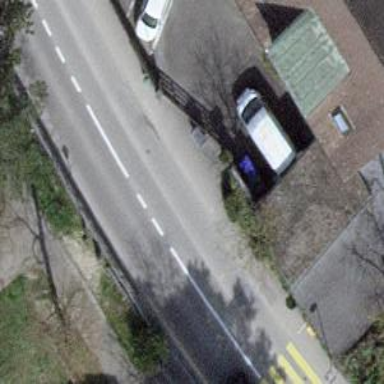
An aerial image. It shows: Secondary road with asphalt surface and dedicated cycle lane.